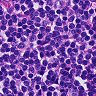
Metastatic tissue present: no